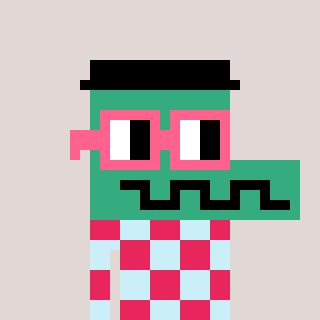
a pixel art character with square pink glasses, a crocodile-shaped head and a cold-colored body on a warm background